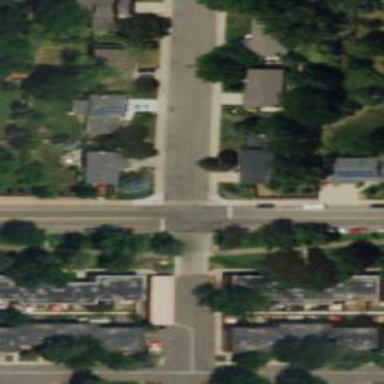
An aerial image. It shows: Road with stop sign.